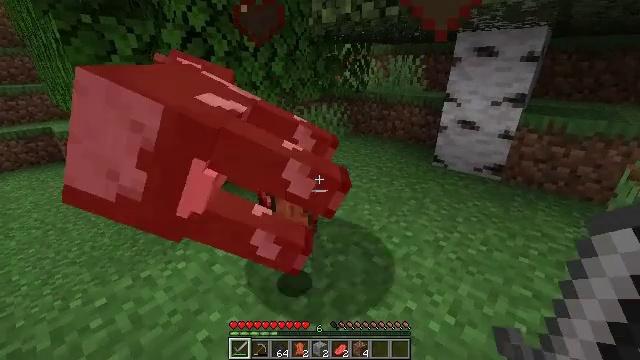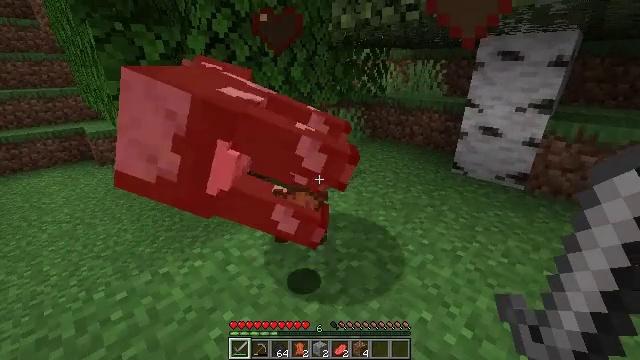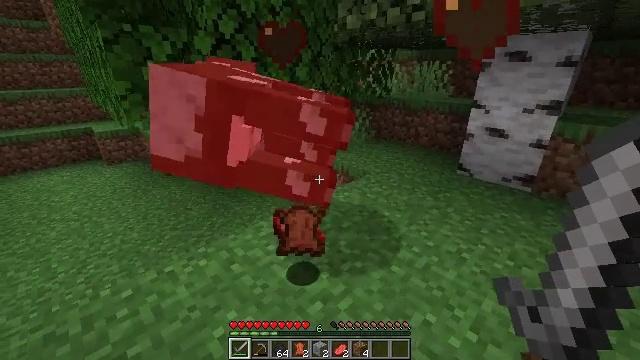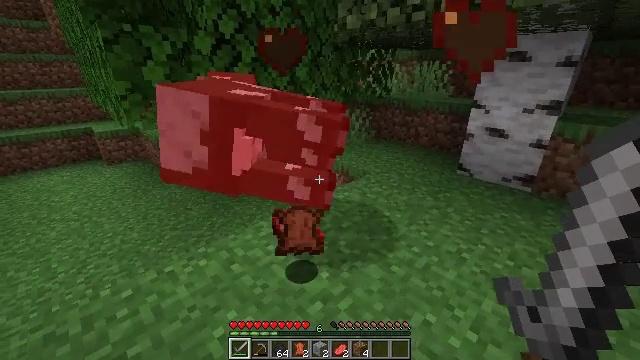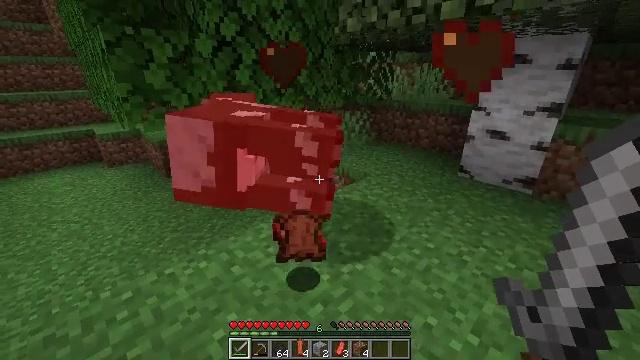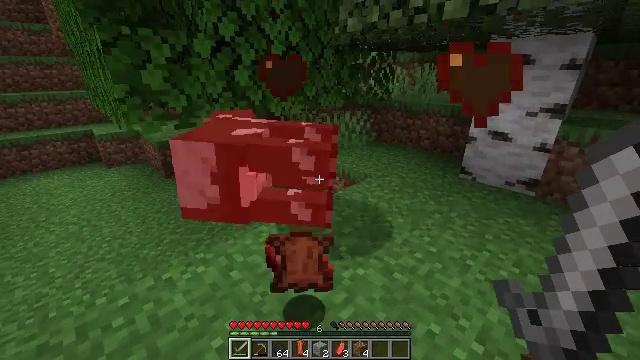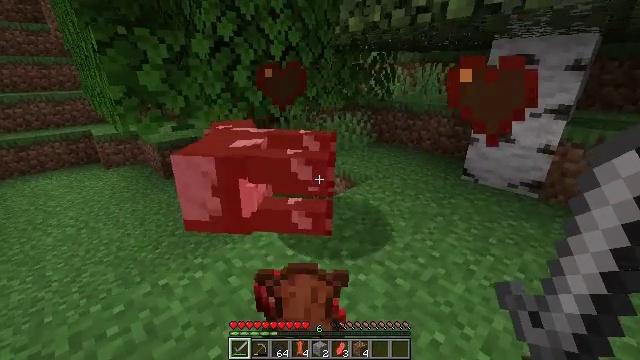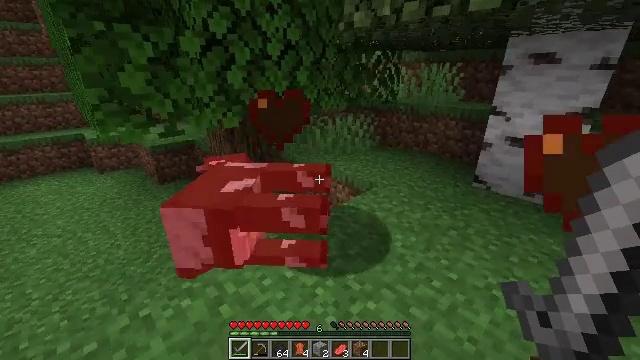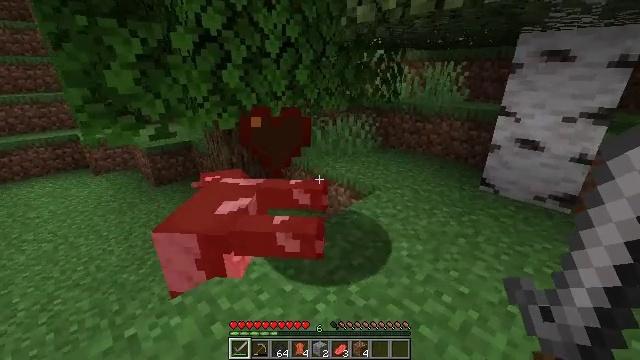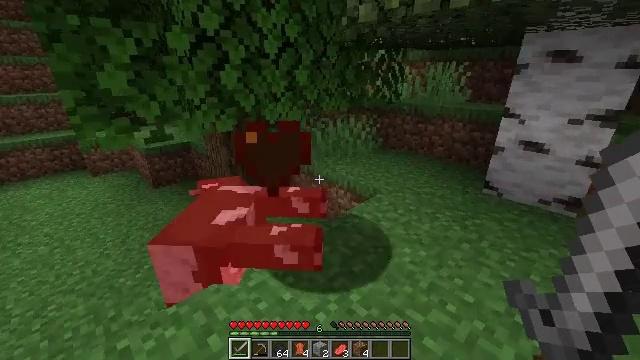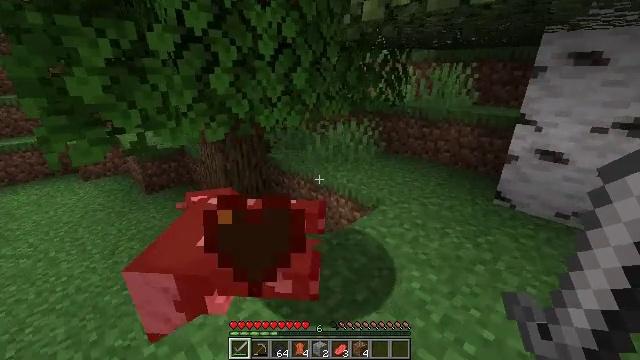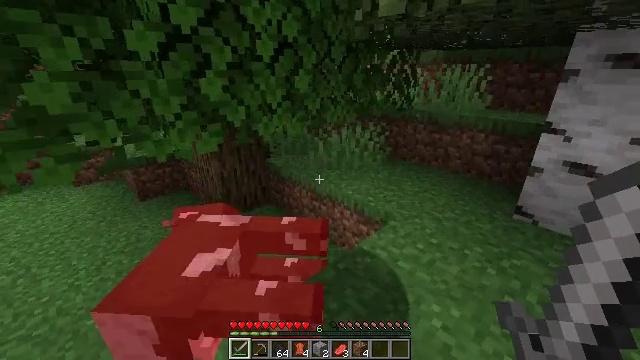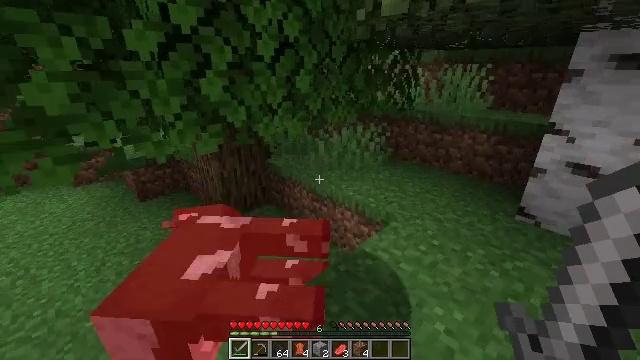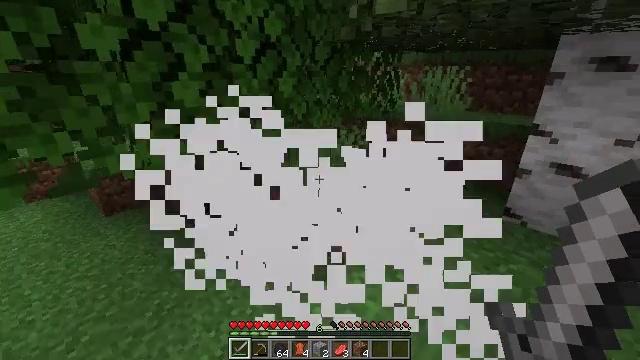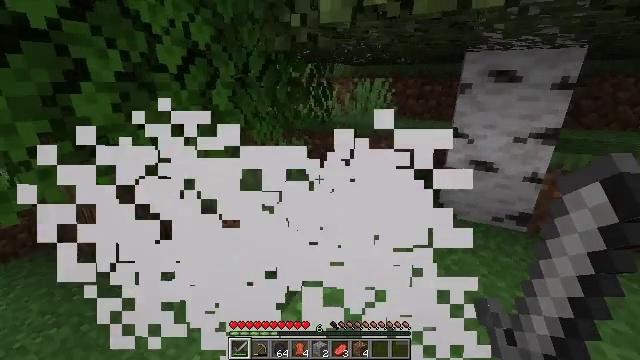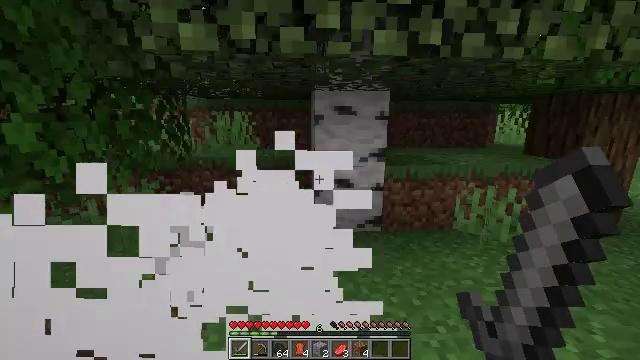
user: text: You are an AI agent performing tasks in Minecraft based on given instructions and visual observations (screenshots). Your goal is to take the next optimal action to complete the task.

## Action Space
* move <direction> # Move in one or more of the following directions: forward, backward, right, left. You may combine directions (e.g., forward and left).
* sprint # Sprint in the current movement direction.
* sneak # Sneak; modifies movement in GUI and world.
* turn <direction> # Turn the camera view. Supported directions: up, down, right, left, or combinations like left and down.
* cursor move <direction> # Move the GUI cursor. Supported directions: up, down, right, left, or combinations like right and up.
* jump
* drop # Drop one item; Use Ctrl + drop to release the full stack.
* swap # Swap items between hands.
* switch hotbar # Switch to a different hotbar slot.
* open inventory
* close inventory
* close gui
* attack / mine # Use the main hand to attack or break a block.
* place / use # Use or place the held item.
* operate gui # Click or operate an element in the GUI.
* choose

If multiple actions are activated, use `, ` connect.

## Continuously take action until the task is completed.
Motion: motion action
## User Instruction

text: Combat the cow.
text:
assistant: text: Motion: turn left
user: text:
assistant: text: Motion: turn left
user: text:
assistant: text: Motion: no_op
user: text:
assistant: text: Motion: no_op
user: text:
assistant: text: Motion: move forward
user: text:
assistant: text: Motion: move forward
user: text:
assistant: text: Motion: move forward
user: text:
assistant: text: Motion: move forward
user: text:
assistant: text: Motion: move forward
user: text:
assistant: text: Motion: move forward
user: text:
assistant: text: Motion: move forward and move left
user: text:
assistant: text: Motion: move forward and move left
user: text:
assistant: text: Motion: move forward and move left, turn right
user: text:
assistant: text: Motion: move forward and move left, turn right and up
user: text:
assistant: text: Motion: move forward and move left, turn right and up
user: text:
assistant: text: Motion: turn right and up
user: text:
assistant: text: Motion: turn right and up
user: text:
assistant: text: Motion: no_op
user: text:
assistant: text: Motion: no_op
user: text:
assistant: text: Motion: no_op
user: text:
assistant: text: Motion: no_op
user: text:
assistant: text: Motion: move forward, turn right
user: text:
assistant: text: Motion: move forward, sprint, turn right and up
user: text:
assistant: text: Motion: move forward, sprint, turn right and up
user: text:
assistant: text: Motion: move forward, sprint, turn right
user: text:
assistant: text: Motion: move forward, sprint, turn right
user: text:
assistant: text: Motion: move forward, sprint, turn right
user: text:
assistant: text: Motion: move forward, sprint
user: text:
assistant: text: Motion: move forward, sprint, turn right
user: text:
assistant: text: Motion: move forward, sprint, turn right